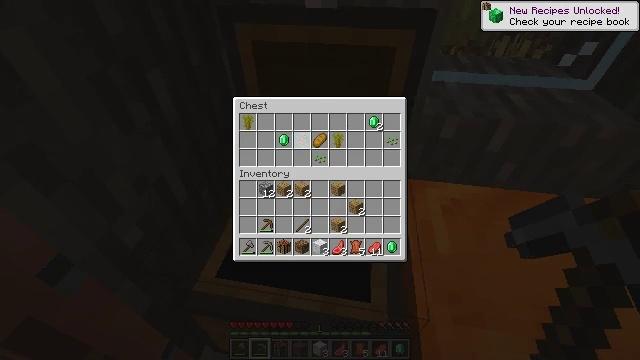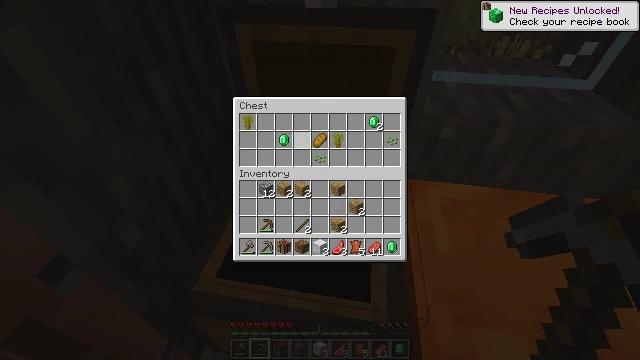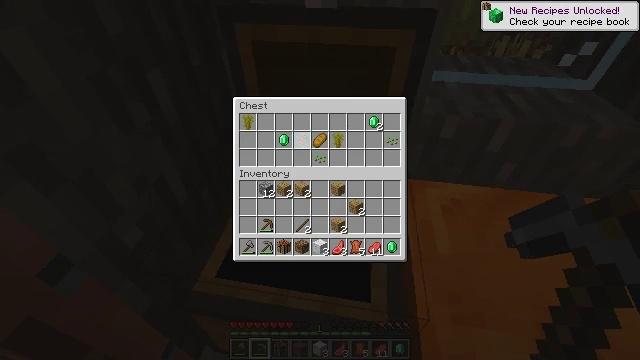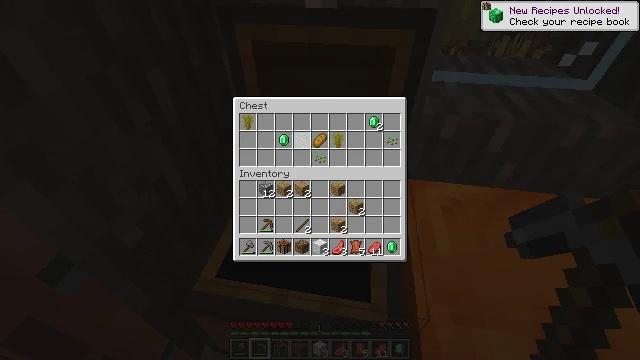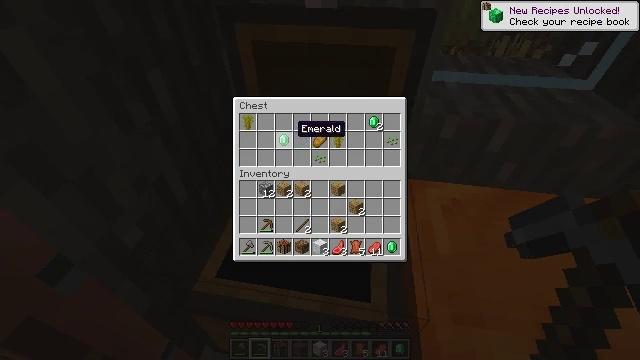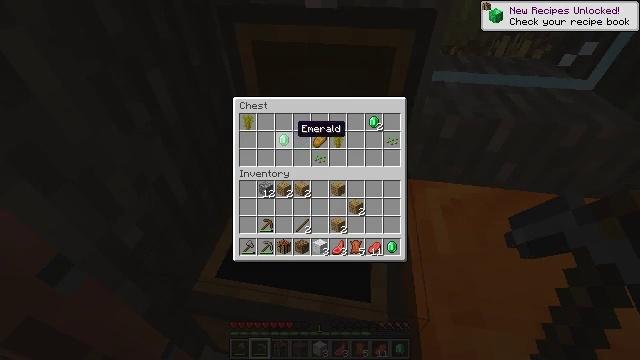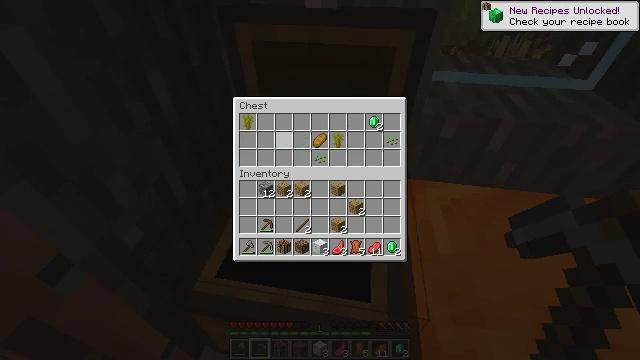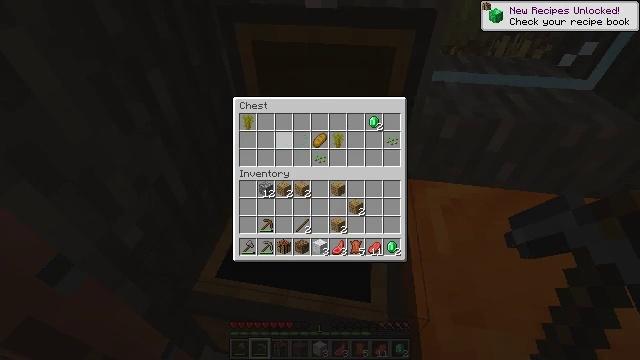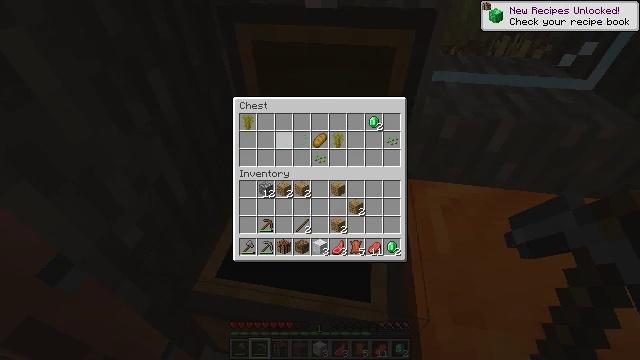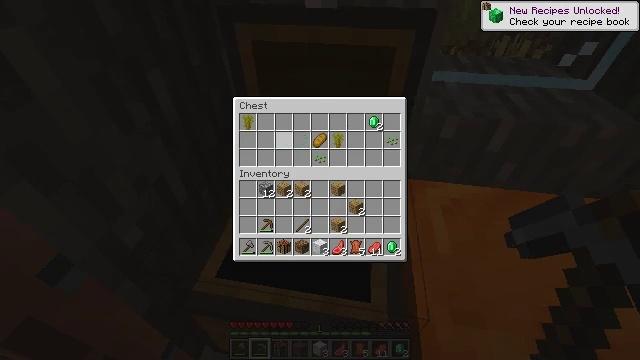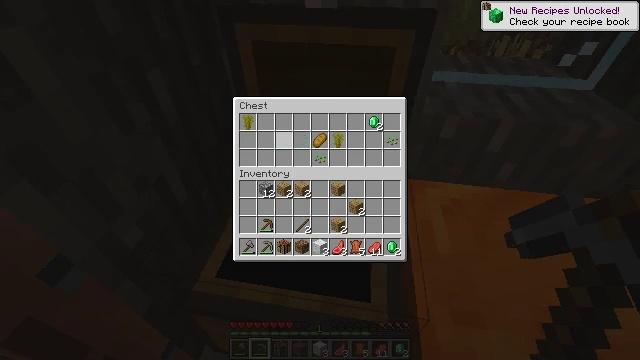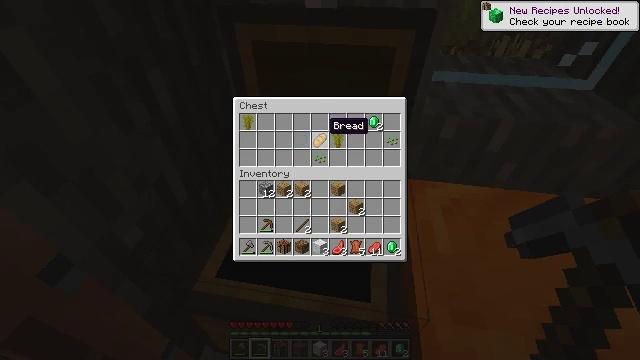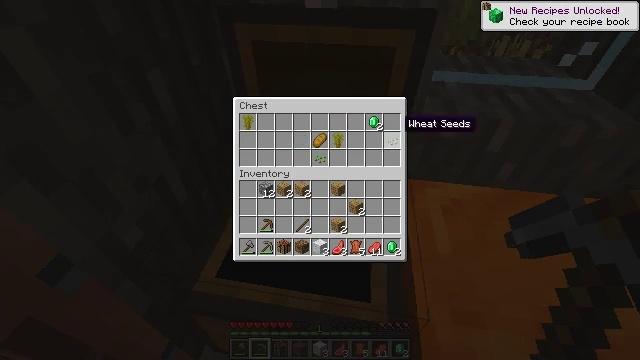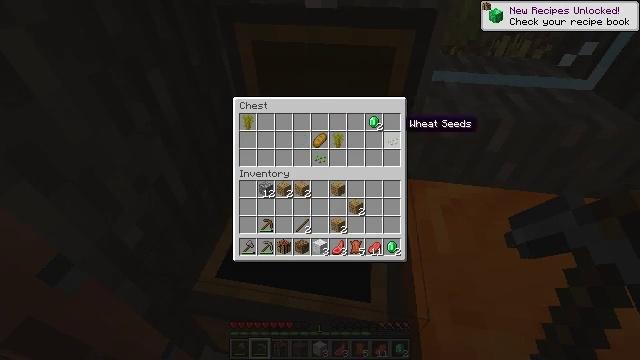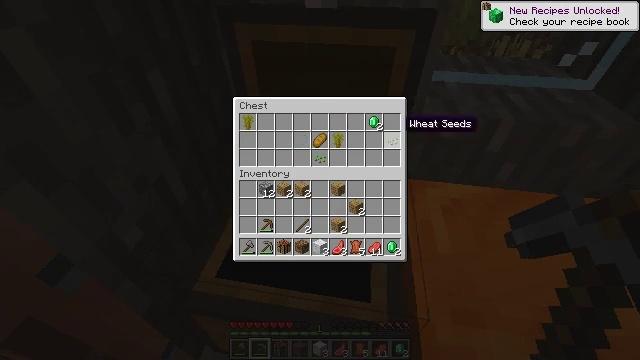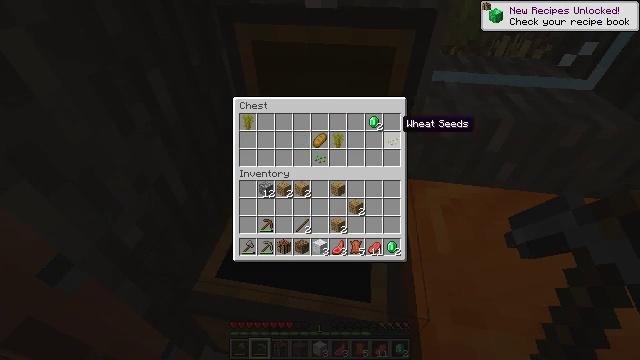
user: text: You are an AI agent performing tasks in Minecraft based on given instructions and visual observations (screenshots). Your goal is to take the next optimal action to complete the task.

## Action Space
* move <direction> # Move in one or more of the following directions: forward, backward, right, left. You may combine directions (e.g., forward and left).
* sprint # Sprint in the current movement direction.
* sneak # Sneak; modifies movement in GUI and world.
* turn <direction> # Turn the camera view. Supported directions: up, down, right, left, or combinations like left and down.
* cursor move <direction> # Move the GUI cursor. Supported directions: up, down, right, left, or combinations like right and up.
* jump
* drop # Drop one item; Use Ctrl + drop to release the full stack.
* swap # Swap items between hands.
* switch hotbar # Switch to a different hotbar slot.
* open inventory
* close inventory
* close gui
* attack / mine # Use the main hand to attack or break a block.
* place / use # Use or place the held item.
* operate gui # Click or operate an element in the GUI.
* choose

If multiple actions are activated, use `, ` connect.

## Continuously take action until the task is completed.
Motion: motion action
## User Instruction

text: Harvest tall grass for seeds.
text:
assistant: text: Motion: sneak
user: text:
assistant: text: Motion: sneak
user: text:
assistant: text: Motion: sneak
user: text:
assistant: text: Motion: sneak
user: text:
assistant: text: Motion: sneak
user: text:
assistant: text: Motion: sneak, operate gui
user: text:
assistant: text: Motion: sneak, operate gui
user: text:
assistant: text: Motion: sneak, operate gui
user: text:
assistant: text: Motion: sneak
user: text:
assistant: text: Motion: sneak
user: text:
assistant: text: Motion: sneak, cursor move right
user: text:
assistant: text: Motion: sneak, cursor move right
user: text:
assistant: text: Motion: sneak
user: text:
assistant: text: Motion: sneak
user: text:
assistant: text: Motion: sneak
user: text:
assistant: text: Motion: sneak, cursor move left
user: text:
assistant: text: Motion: sneak, cursor move left
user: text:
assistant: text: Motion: sneak
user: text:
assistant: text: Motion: sneak, operate gui
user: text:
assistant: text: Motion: sneak, operate gui
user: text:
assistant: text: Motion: sneak, operate gui
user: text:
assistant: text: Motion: sneak, operate gui
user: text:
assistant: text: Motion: sneak
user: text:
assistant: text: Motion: sneak
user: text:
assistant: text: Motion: sneak, cursor move left
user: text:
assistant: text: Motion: turn left, close gui
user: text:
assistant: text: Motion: turn left and up, open inventory
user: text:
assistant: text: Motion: turn left and up
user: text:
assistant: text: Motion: turn left and up
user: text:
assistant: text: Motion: move forward, turn left and up